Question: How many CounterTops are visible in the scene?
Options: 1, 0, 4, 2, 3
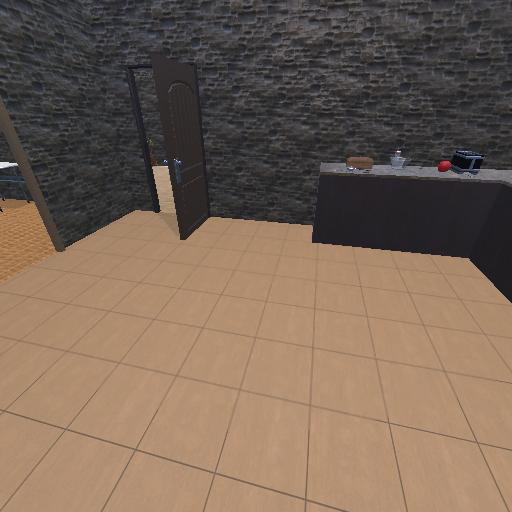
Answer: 1